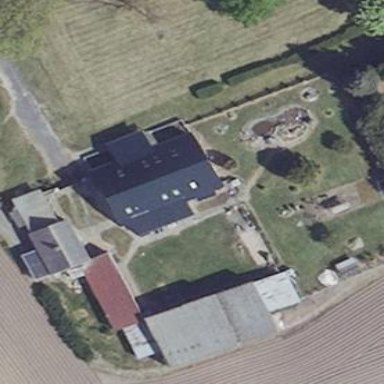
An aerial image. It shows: Simple and straightforward house.